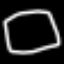
Label: square